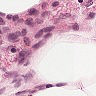
Metastatic tissue present: no